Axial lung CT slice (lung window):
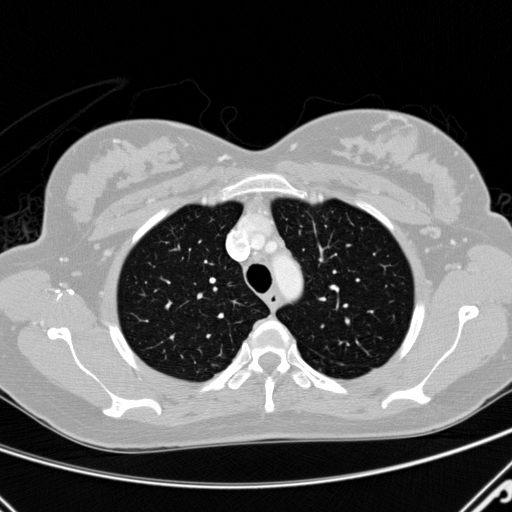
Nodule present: no